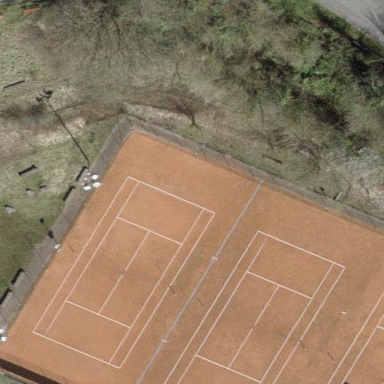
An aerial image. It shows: Tennis court on pitch.